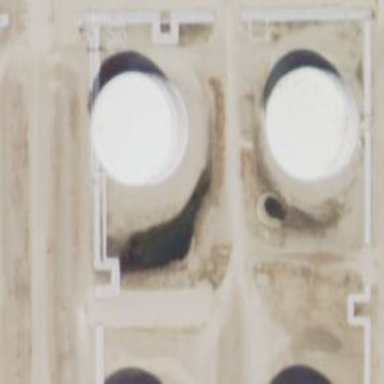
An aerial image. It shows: Silo.